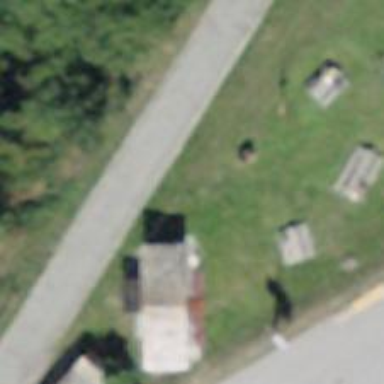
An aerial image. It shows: Toilets.